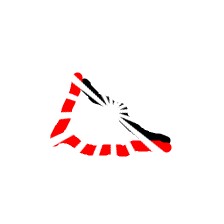
Shape: triangle